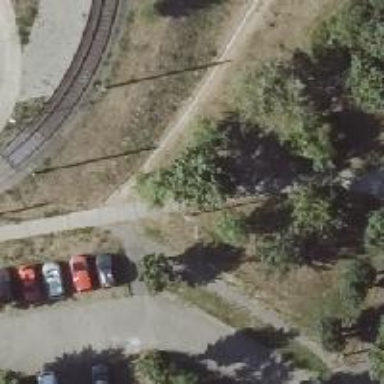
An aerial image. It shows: Footway.